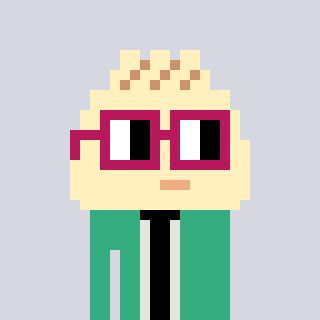
a pixel art character with square dark red glasses, a porkbao-shaped head and a teal-colored body on a cool background